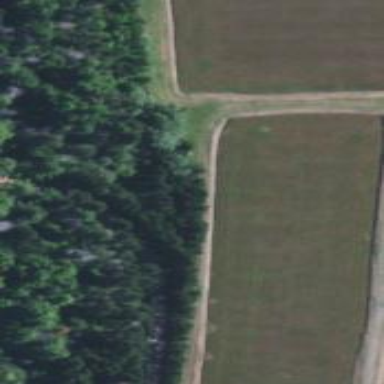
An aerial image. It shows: Farmland with cranberries as the main crop.